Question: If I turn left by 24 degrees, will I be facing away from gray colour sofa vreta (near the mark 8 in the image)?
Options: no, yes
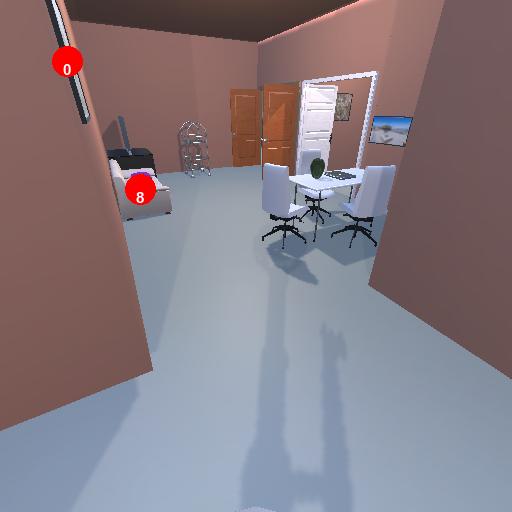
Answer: no